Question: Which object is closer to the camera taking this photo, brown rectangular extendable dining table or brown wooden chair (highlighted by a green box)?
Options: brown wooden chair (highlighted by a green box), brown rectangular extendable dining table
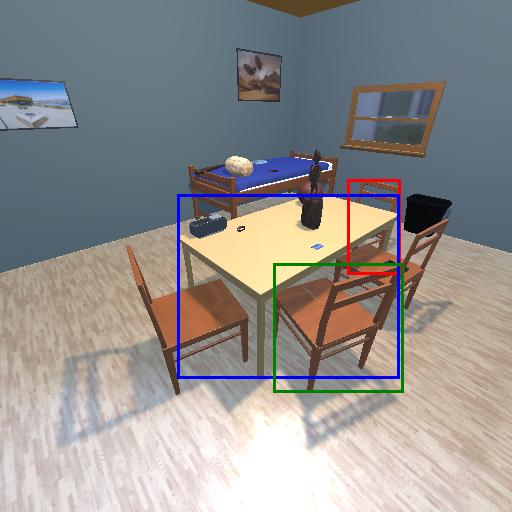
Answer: brown wooden chair (highlighted by a green box)